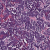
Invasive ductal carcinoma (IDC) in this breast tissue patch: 0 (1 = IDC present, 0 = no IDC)